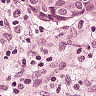
Metastatic tissue present: yes